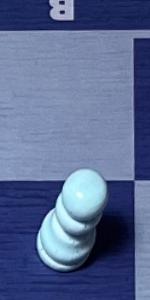
Label: Pawn_White